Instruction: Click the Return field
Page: home
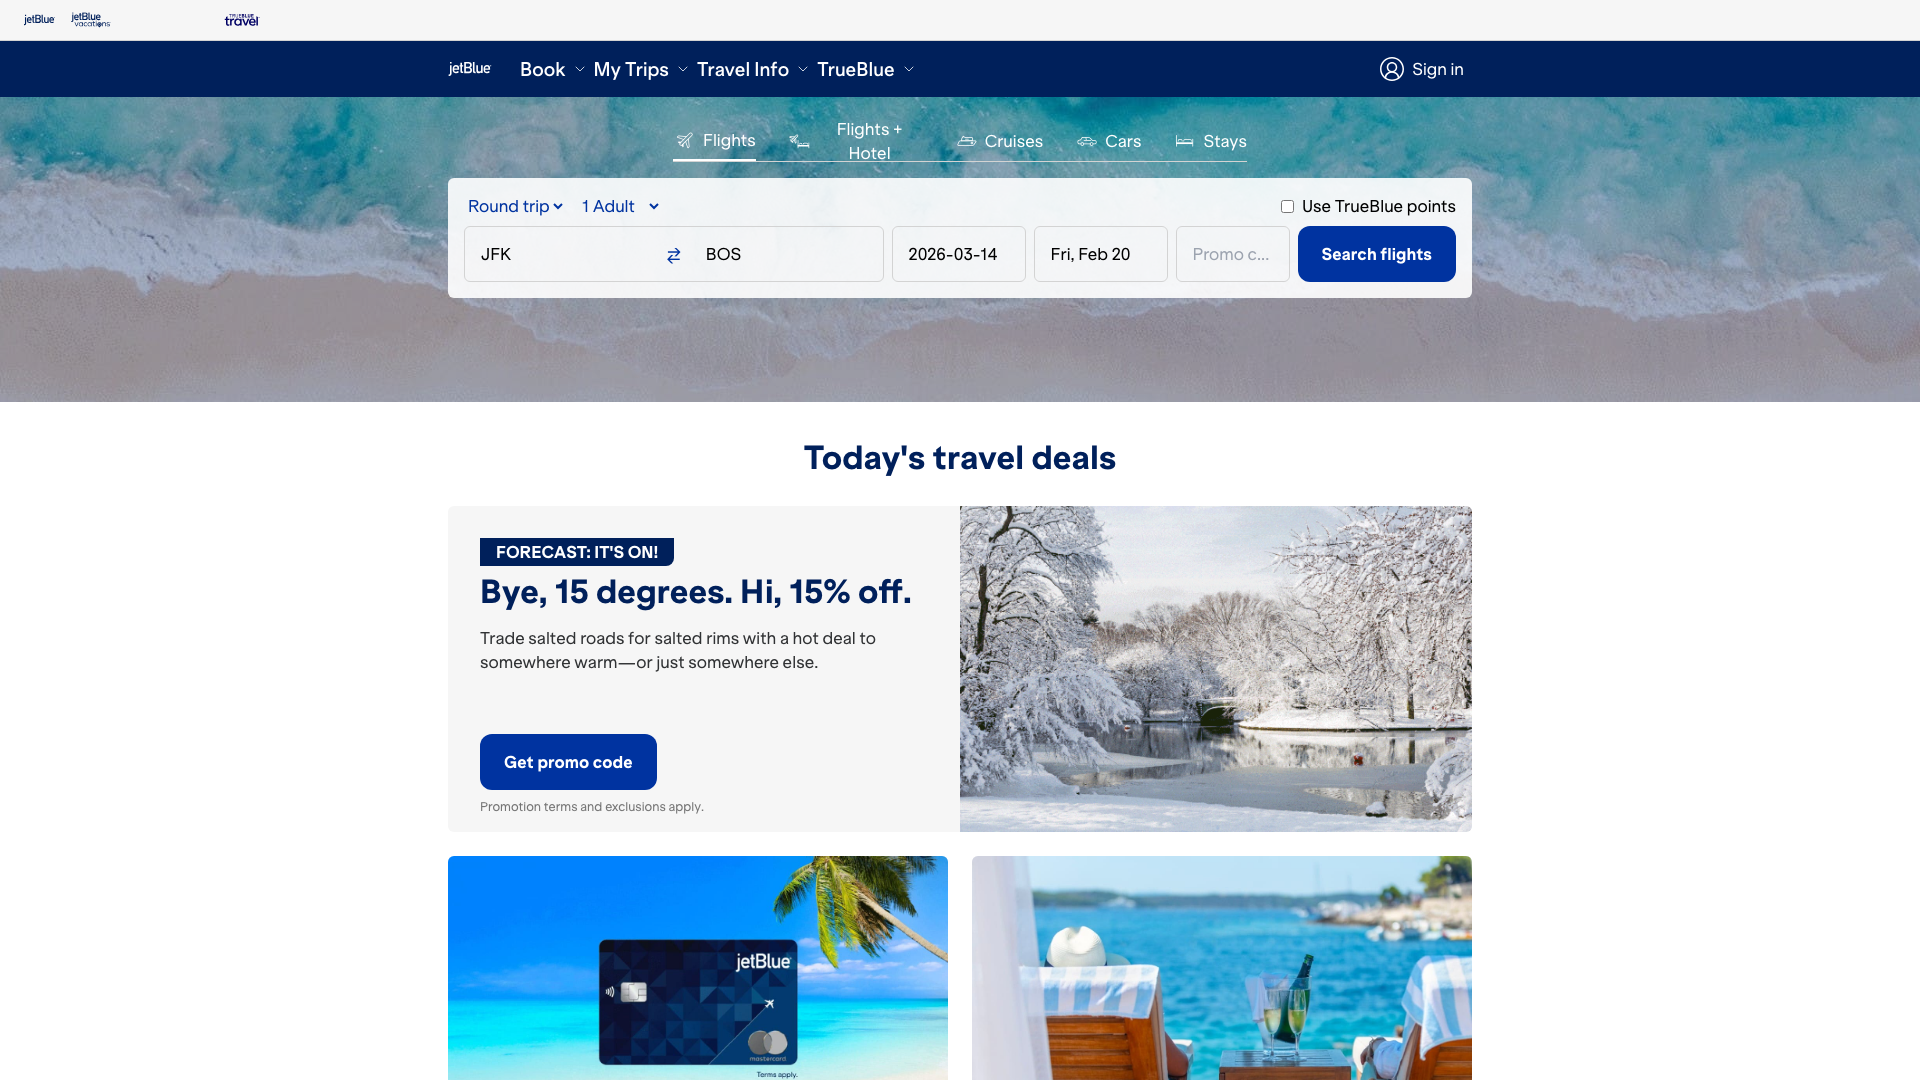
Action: click